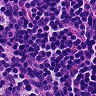
Metastatic tissue present: no